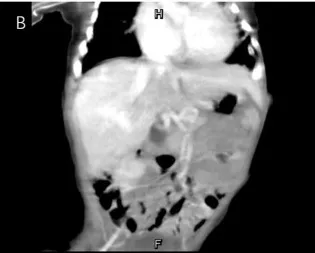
Enhanced CT scan and color Doppler examinations of the liver in case 2. (A,B) CT images of the infant at 3 days old.
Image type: radiology (ct)